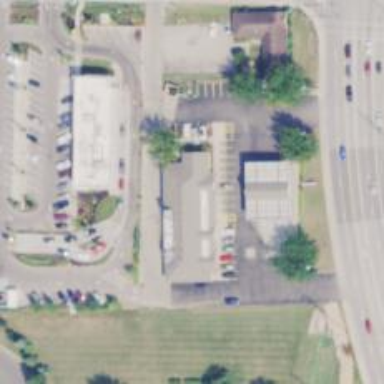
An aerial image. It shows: Convenience shop.